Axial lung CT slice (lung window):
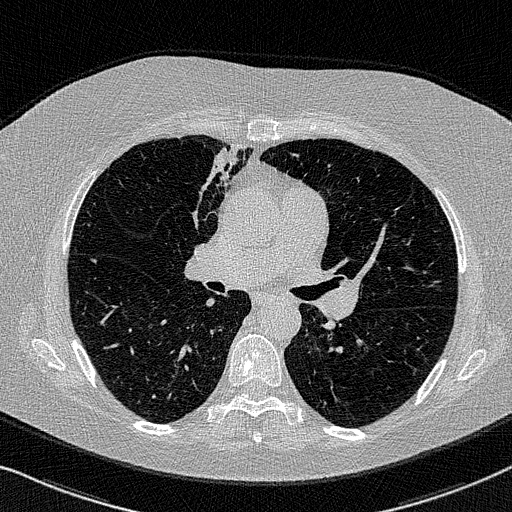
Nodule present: no